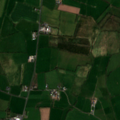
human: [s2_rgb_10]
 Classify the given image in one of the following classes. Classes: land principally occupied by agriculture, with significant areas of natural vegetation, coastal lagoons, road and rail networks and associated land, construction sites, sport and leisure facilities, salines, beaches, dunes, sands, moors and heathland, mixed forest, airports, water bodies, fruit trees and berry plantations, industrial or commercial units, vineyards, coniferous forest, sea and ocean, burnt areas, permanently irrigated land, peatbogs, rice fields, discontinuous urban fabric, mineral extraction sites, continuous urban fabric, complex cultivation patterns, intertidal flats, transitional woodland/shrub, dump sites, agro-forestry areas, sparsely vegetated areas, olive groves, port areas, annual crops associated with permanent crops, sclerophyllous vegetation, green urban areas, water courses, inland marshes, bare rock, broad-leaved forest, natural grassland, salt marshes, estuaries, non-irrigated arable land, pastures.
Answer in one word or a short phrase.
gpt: pastures